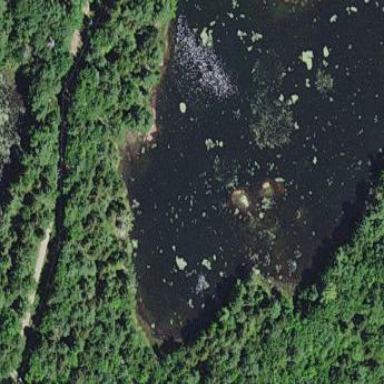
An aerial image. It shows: Pond with natural water.